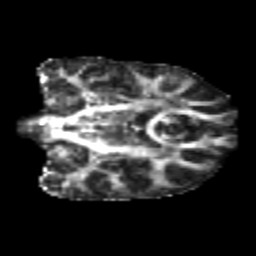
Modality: FA
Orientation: coronal
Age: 22
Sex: female
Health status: healthy
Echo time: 0.074 s